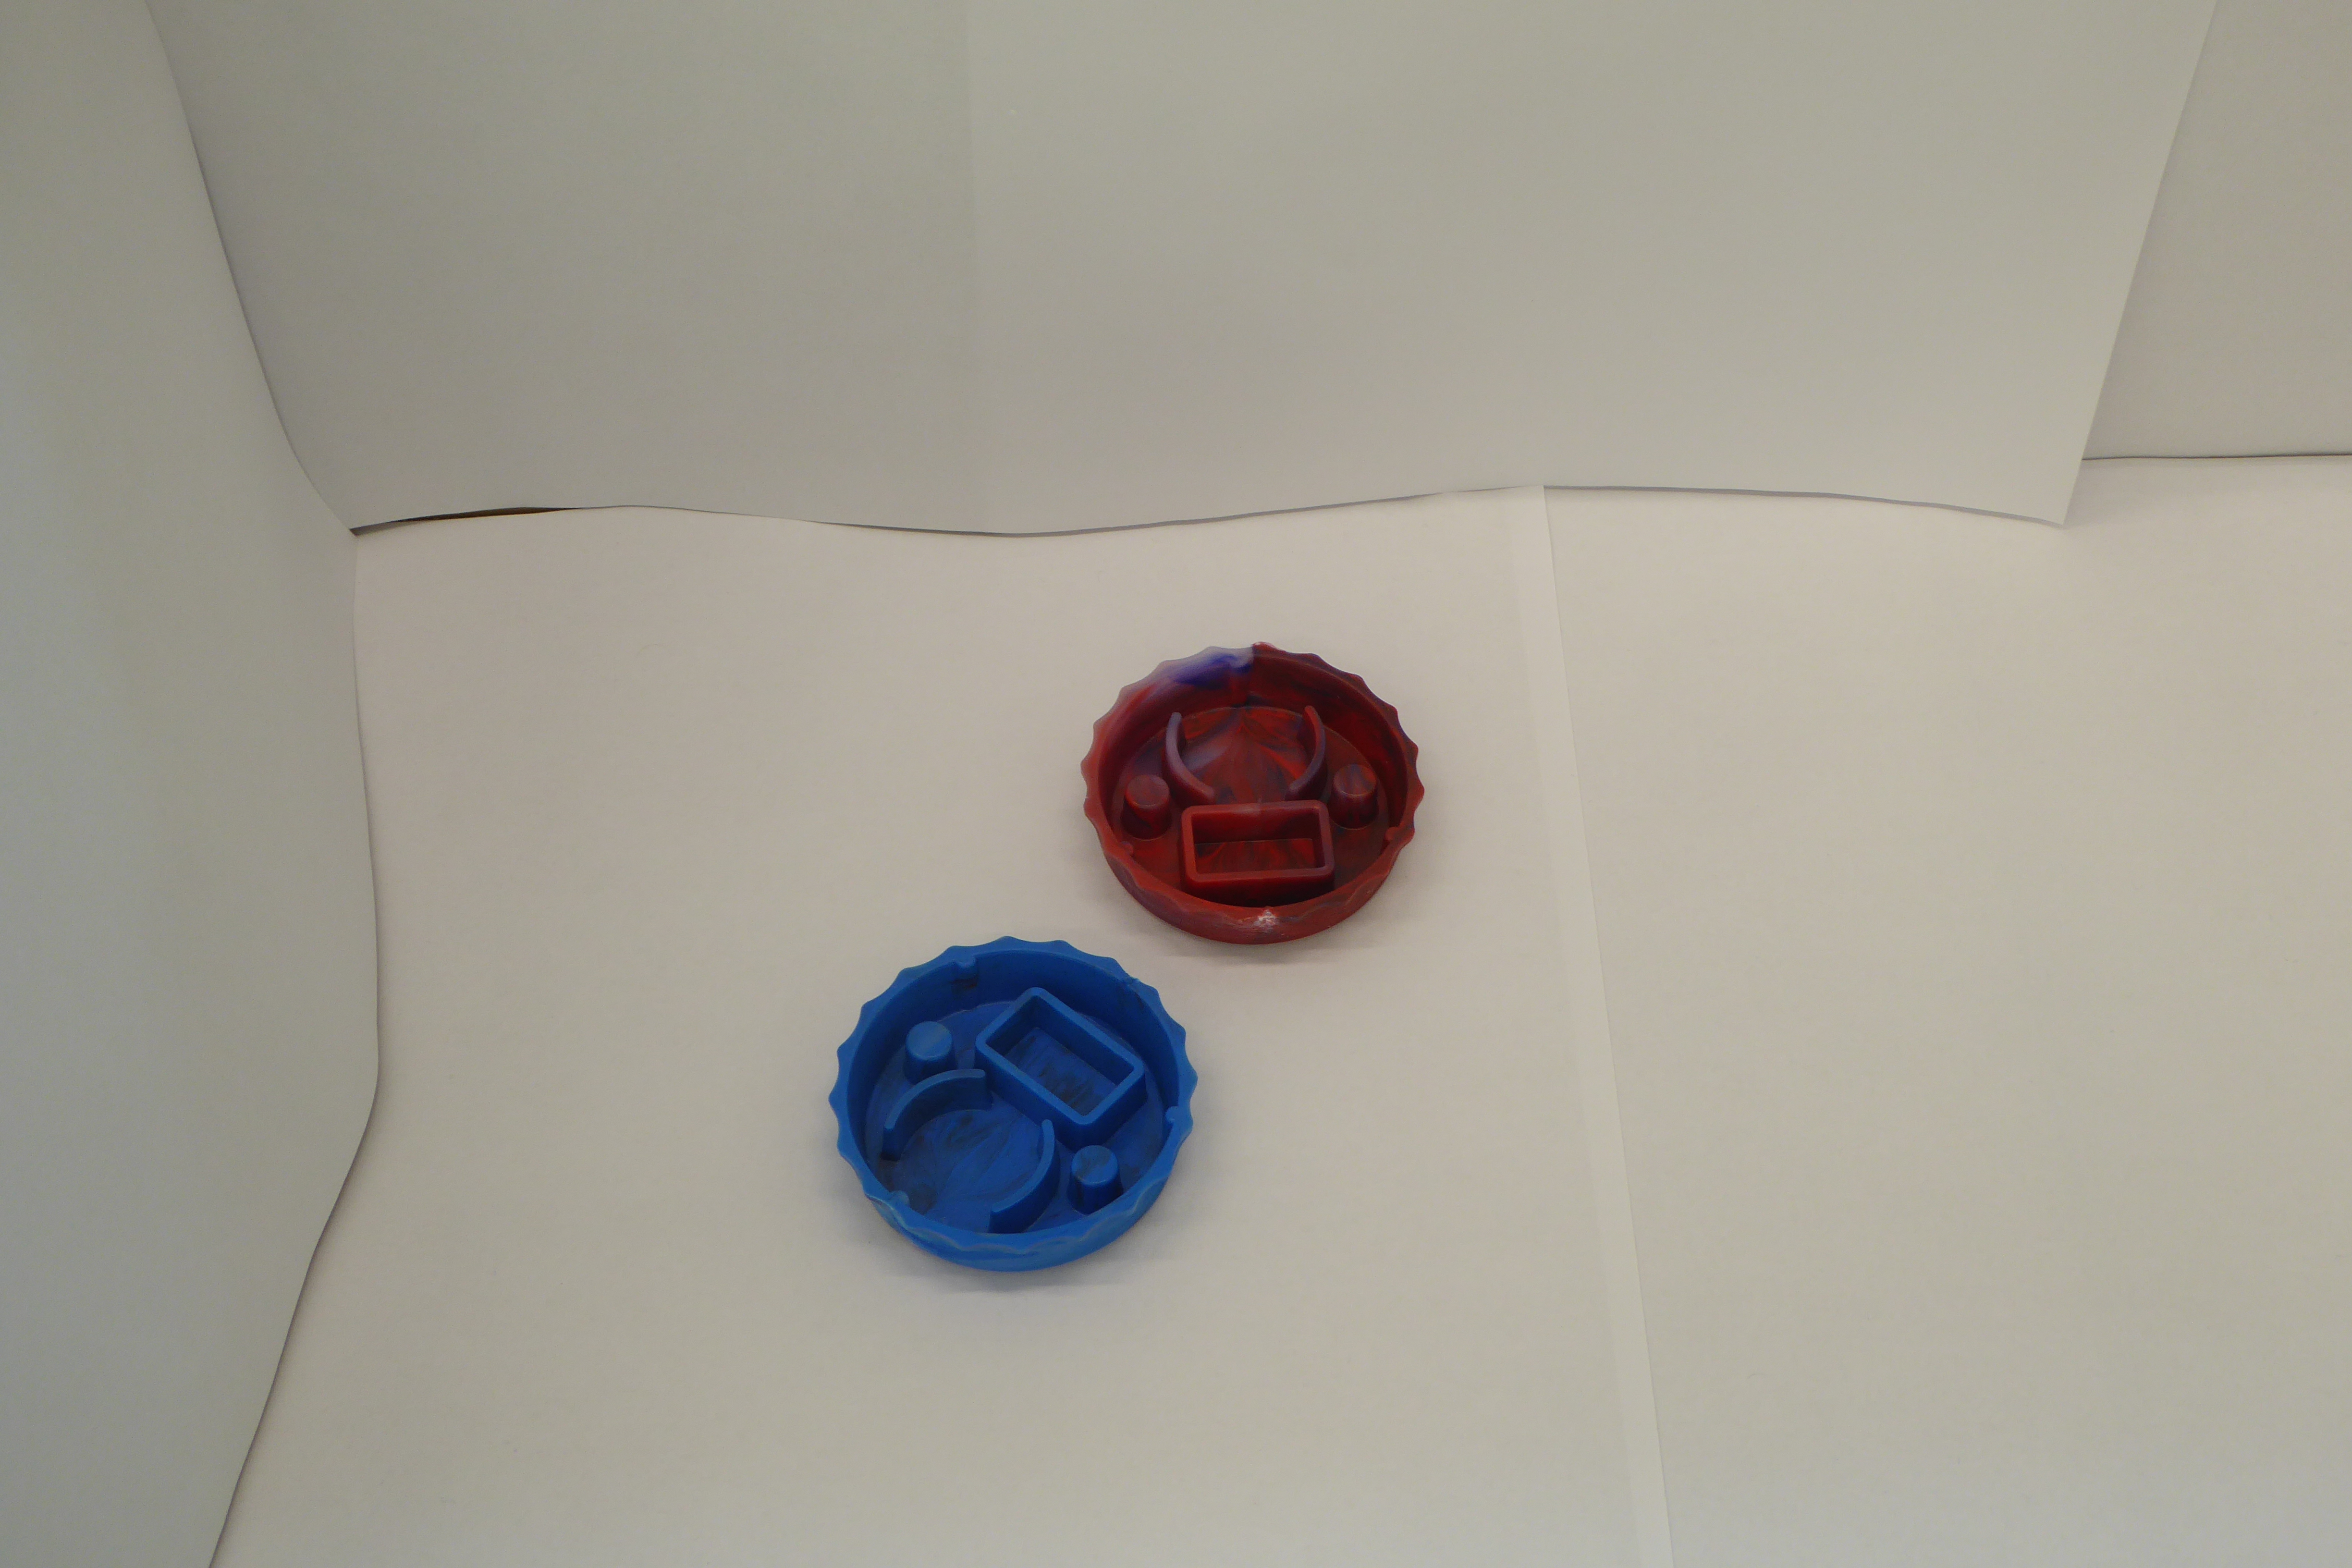
Label: Bottle Opener - Cover